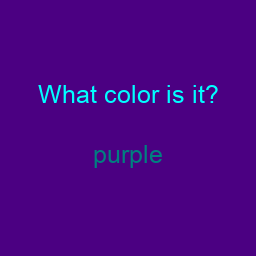
Color: teal
Color name shown: purple
Background color: indigo
Question text color: cyan